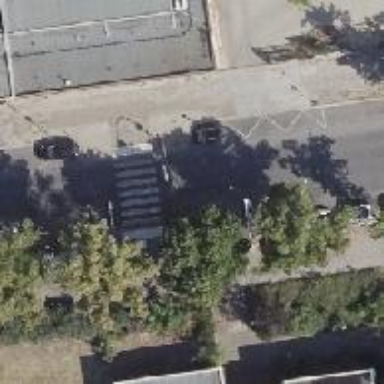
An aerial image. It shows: Marked zebra crossing with kerb extensions on both sides of the road.